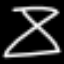
Label: hourglass